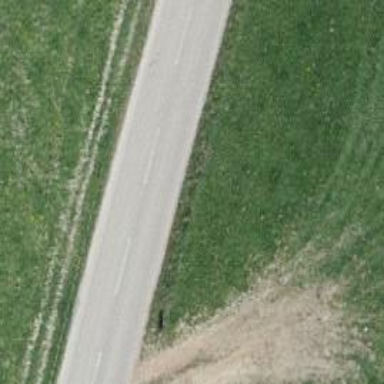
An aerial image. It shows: Asphalt road classified as tertiary.